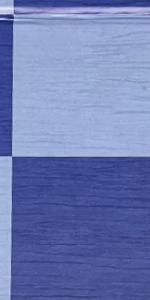
Label: Empty